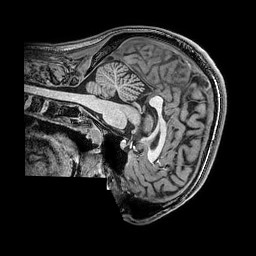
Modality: T1w
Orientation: sagittal
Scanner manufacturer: ge
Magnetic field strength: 3 T
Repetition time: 0.007 s
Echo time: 0.00342 s